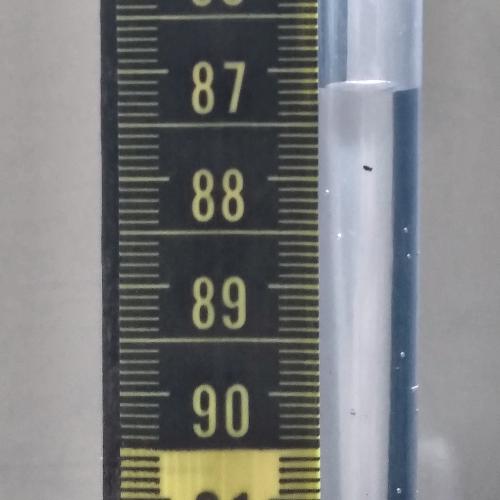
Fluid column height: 87.2 cm